Aerial crown-view tile of a tropical tree (Barro Colorado Island, Panama), acquired 20241112:
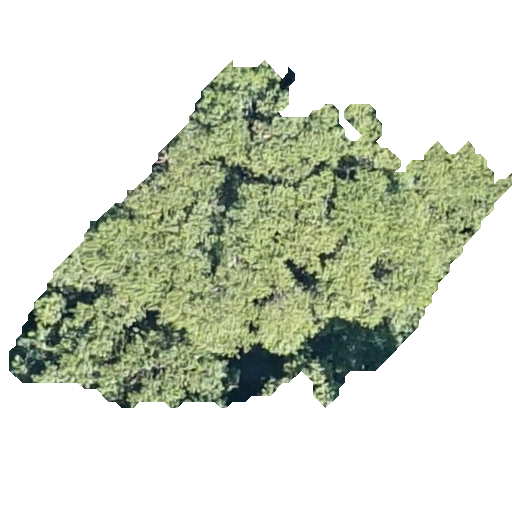
Species: Luehea seemannii
GBIF accepted scientific name: Luehea seemannii
Crown area: 156.993 m²